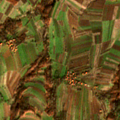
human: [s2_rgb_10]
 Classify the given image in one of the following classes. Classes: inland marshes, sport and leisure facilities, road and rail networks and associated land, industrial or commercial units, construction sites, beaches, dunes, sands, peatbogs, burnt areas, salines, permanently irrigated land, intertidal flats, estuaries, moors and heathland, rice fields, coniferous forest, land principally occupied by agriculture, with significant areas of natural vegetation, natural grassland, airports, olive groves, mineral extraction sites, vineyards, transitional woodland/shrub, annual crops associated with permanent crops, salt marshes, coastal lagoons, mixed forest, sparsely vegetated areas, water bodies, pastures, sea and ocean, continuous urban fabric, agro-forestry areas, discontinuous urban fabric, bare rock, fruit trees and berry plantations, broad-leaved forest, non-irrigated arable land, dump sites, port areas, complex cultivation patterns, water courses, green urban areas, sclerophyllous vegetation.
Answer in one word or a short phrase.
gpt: non-irrigated arable land, complex cultivation patterns, land principally occupied by agriculture, with significant areas of natural vegetation